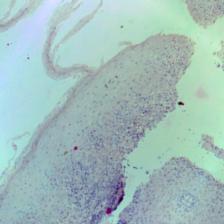
Diagnosis: Normal